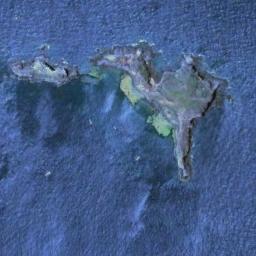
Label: island